Interaction volume radius: 10 \u00c5
Interaction volume height: 15 \u00c5
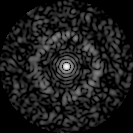
Disorder parameter: 0.8555